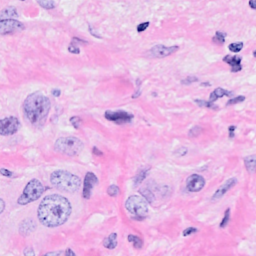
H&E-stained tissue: Breast